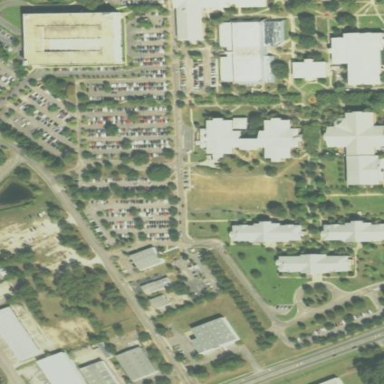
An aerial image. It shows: College.